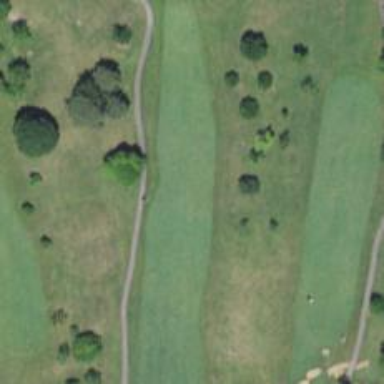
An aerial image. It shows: Golf hole.